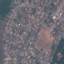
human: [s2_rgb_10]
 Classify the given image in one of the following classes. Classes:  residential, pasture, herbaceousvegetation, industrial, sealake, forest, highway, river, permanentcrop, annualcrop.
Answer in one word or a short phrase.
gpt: Residential